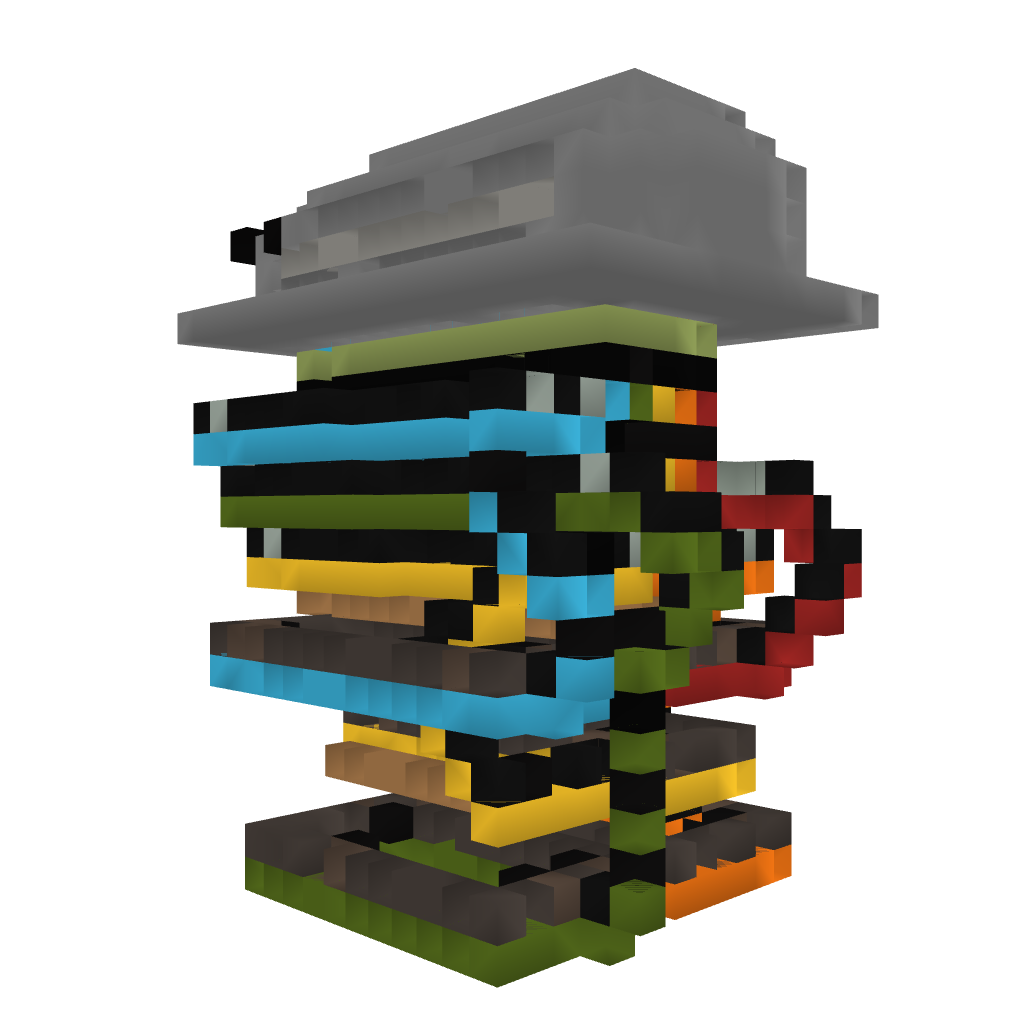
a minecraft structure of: Rainbow Run 5 Lane